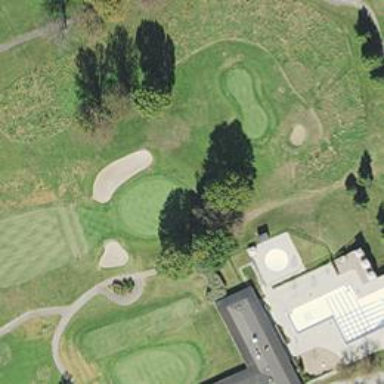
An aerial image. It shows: Golf hole.